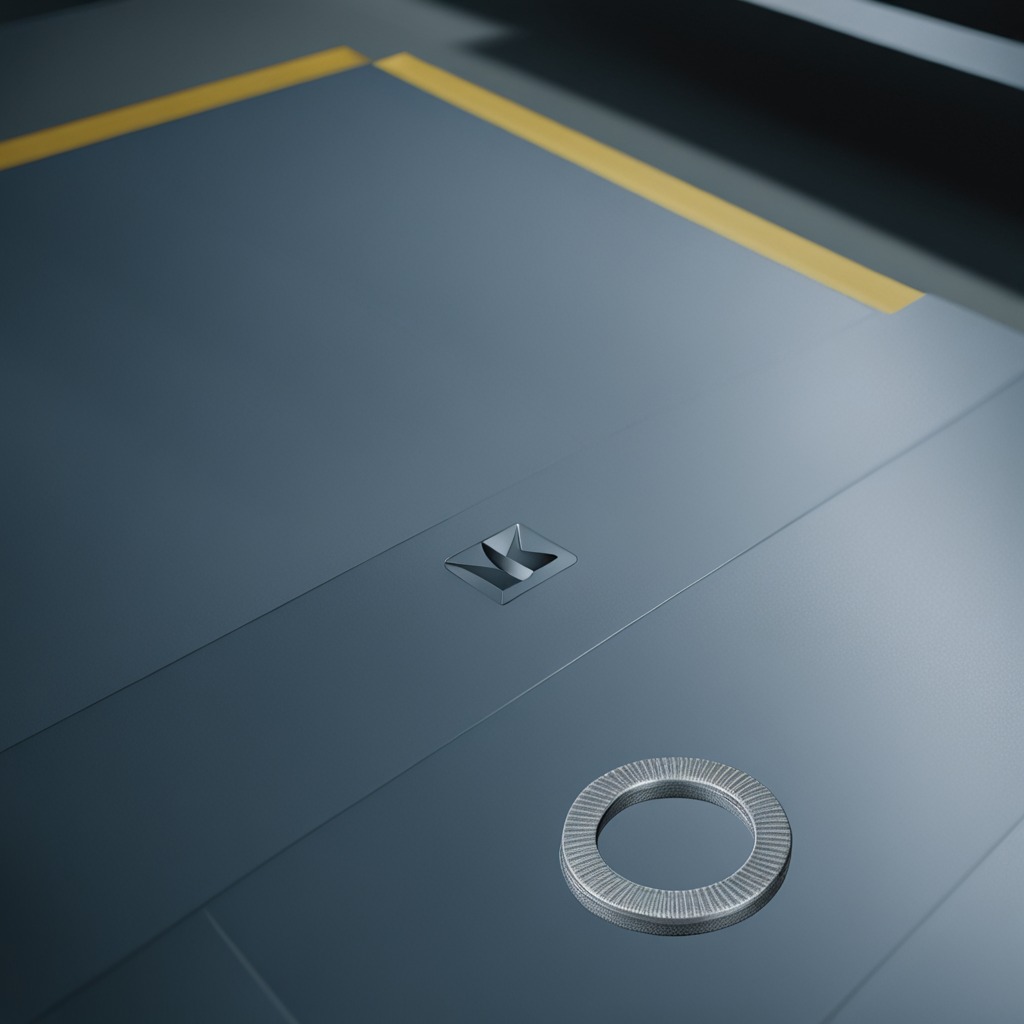
A flat metal washer is lying on the toolbox surface in an airplane hangar workshop.